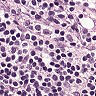
Metastatic tissue present: no